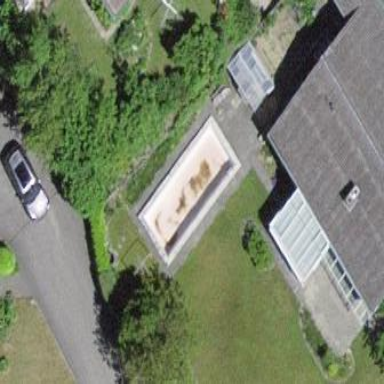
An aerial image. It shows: Swimming pool located in leisure land.